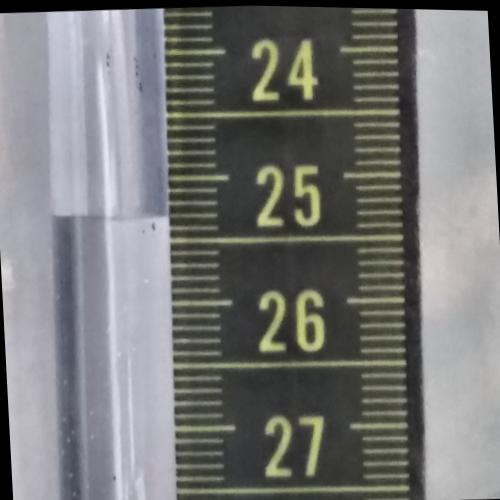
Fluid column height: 25.3 cm